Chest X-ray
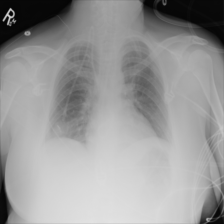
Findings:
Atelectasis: negative
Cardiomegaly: negative
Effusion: negative
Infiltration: negative
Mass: negative
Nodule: negative
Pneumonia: negative
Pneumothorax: negative
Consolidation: negative
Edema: negative
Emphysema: negative
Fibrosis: negative
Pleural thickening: negative
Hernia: negative